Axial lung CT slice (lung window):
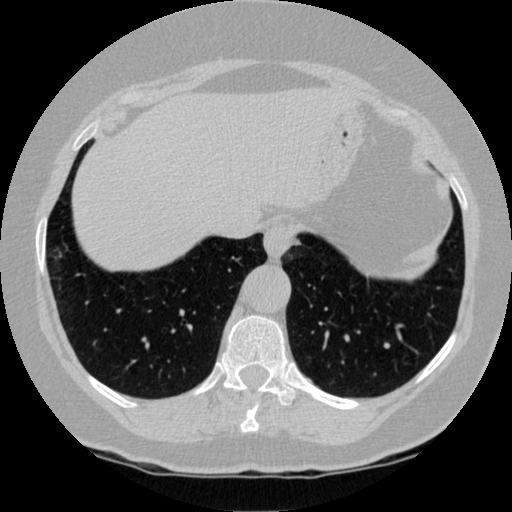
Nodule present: no